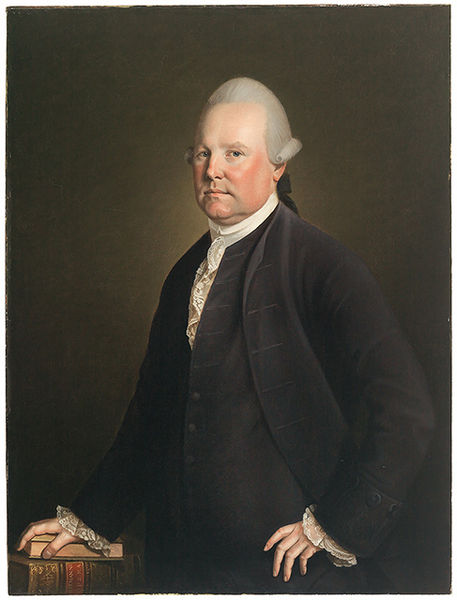
Titel: Dr. Alexander Shearer
Künstler: Matthew Pratt
Standort: Amherst (Massachusetts, USA)
Institution: Mead Art Museum, Amherst College
Schlagwörter: gemälde, mann, schwarz, hemd, spitze, herr, porträt, perücke, bücher, hands, red, white, black, collar, face, gray, grey, hair, lace, nose, old, portrait, table, pink, brown, weste, buch, hand, profile, man, ear, head, eyes, noble, ribbon, suit, spitzenmanschetten, livree, brow, chin, coat, mouth, scarf, buttons, books, cravat, jacket, curl, victorian, perrücke, blush, cheeks, vest, ears, eye, american, finger, fingers, book, waistcoat, fair, lips, ernst, rüschenhemd, bible, forehead, shirt, standing, bow, button, heavy, hip, wig, boring, anzug, fat, glow, wtf, cuffs, grey hair, 19th century, portait, frills, lawyer, 18th, law, thumb, shin, three quarter, waist, ponytail, scarve, cravatte, president, who, wif, attorney, eggshape, portat, manportrait, ss, three quarters, law books, big forehead, locke